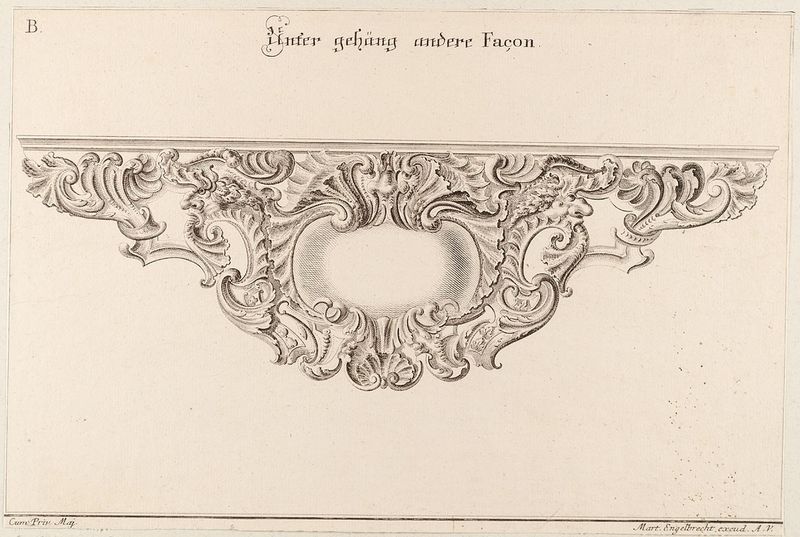
Titel: Ein Untergehäng
Künstler: Martin Engelbrecht
Standort: Hamburg
Institution: Museum für Kunst und Gewerbe Hamburg
Schlagwörter: zeichnung, ornament, wand, barock, decke, blatt, rokoko, grafik, graphik, ornamente, verzierung, stuck, fotografie, photographie, druckgraphik, druckgrafik, stich, sims, kupferstich, bau, insignien, groteske, akanthus, rocaille, style, reproduktionen, acanthus, darock, druckerzeugnisse, muschelwerk, ornamentstich, vorlageblätter, akanthusornament, engelbrecht, stuck decke schrift